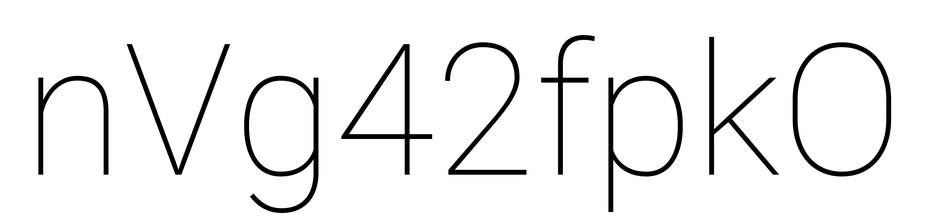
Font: Roboto_Thin